Field crop: tomato
Growth stage: 2
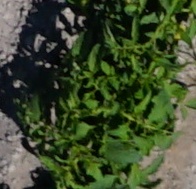
Species: tomato